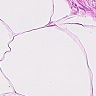
Metastatic tissue present: no